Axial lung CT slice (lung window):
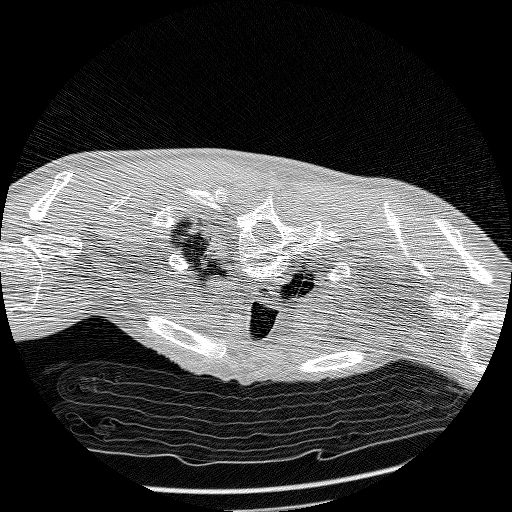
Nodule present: no